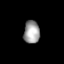
Tissue: lung
Cell type: T cells
Senescence score: 0.2232
Nuclear area (px): 357
Mean DAPI intensity: 158.384